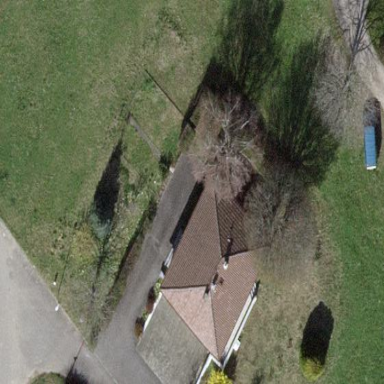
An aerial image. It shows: Detached building.